Field crop: maize
Growth stage: 2
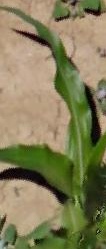
Species: maize